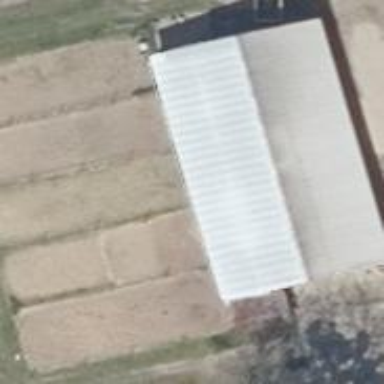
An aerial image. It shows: Stable building.